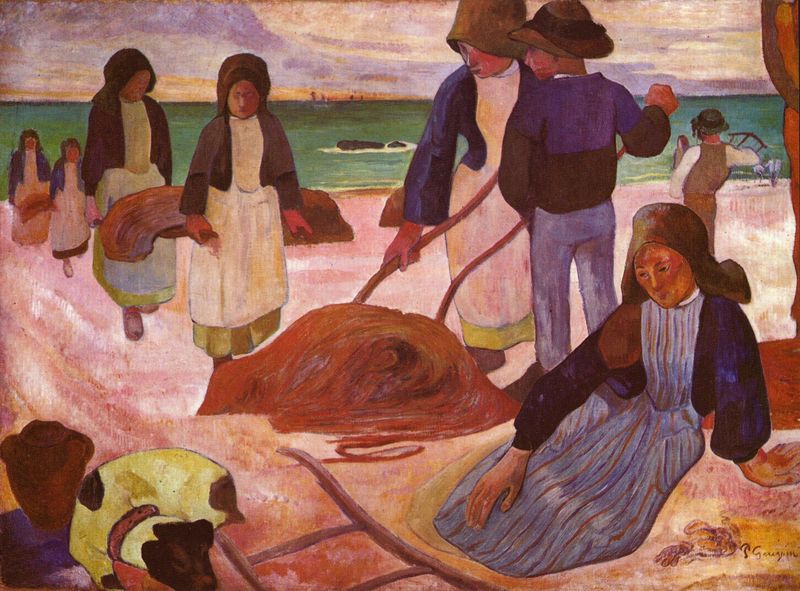
Titel: Tangsammler
Künstler: Paul Gauguin
Standort: Essen (Ruhr)
Institution: Museum Folkwang
Schlagwörter: blau, dunkel, felsen, gemälde, hand, himmel, mann, meer, wasser, wolken, fluss, frauen, gelb, grün, impressionismus, landschaft, menschen, ocker, sand, see, sitzen, stadt, ufer, wäsche, abend, braun, finger, frankreich, frau, hell, hintergrund, hut, hüte, kleid, kleider, männer, orange, pastell, schwarz, szene, weiss, hund, rot, weg, beige, expressionismus, haube, rock, jung, mützen, falten, stein, tragen, holland, hände, signatur, dämmerung, horizont, gewässer, boden, insel, gewand, schnur, schnüre, sitzend, stehend, rosa, traurig, arbeit, bauern, genre, karren, kinder, krug, vase, schürze, küste, schiff, strand, wellen, schlafen, umrisse, halsband, fischer, hosen, netze, arbeiten, bäuerinnen, ernte, heu, säcke, trage, fels, farbe, violett, pause, sigantur, figuren, karre, wagen, bretagne, leiter, tau, kopftuch, gestreift, streifen, junge, taue, fliessend, gauguin, südsee, algen, seil, paul, jacken, tracht, gaugin, gleis, salz, netz, avantgarde, himmer, paul gaugin, tahiti, inder, geschehen, nablis, heugabeln, seetang, tang, past, fischerfrauen, hüute, gaigin